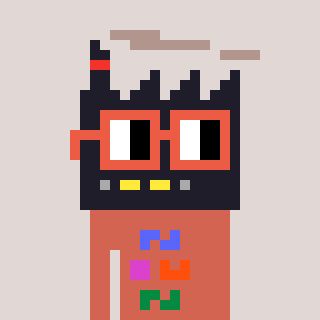
a pixel art character with square orange glasses, a factory-shaped head and a peachy-colored body on a warm background